Interaction volume radius: 5 \u00c5
Interaction volume height: 25 \u00c5
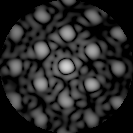
Disorder parameter: 0.2567